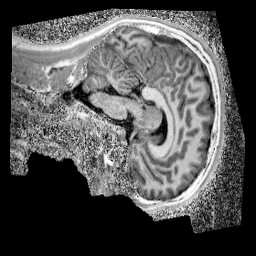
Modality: UNIT1_denoised
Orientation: sagittal
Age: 12
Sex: male
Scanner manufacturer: siemens
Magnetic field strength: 3 T
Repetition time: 4 s
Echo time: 0.00299 s